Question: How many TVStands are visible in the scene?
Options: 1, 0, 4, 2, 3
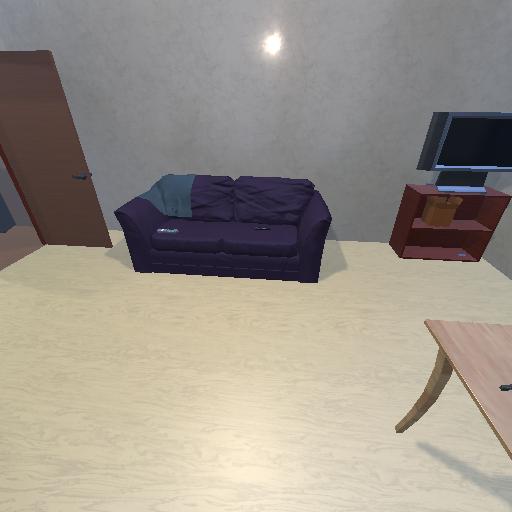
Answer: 1